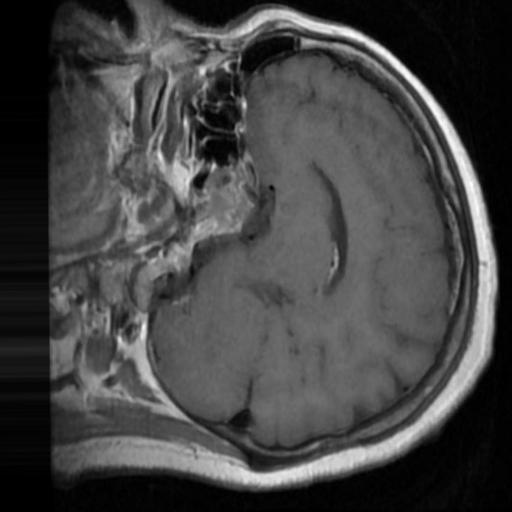
Label: brain_tumor